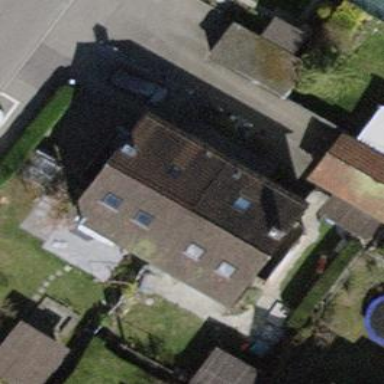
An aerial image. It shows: Semidetached house with tiled roof.